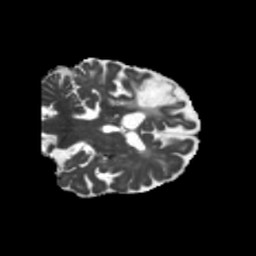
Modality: MD
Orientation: coronal
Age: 75
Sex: male
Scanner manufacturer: siemens
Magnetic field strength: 3 T
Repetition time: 5.25 s
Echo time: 0.08 s